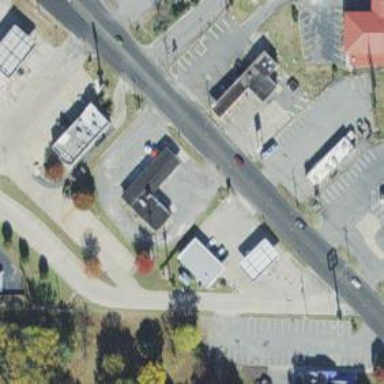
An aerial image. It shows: Convenience shop.